【题型】填空题　【知识点】平面几何　【难度】medium
如图, 在 $\triangle ABC$ 中, $AB = AC$, $\angle A < 90^\circ$, 点 $D, E, F$ 分别在边 $AB, BC, CA$ 上, 连接 $DE, EF, FD$, 已知点 $B$ 和点 $F$ 关于直线 $DE$ 对称。设 $\frac{BC}{AB} = k$, 若 $AD = DF$, 则 $\frac{CF}{FA} = $ \underline{\hspace{2cm}}(结果用含 $k$ 的代数式表示)。
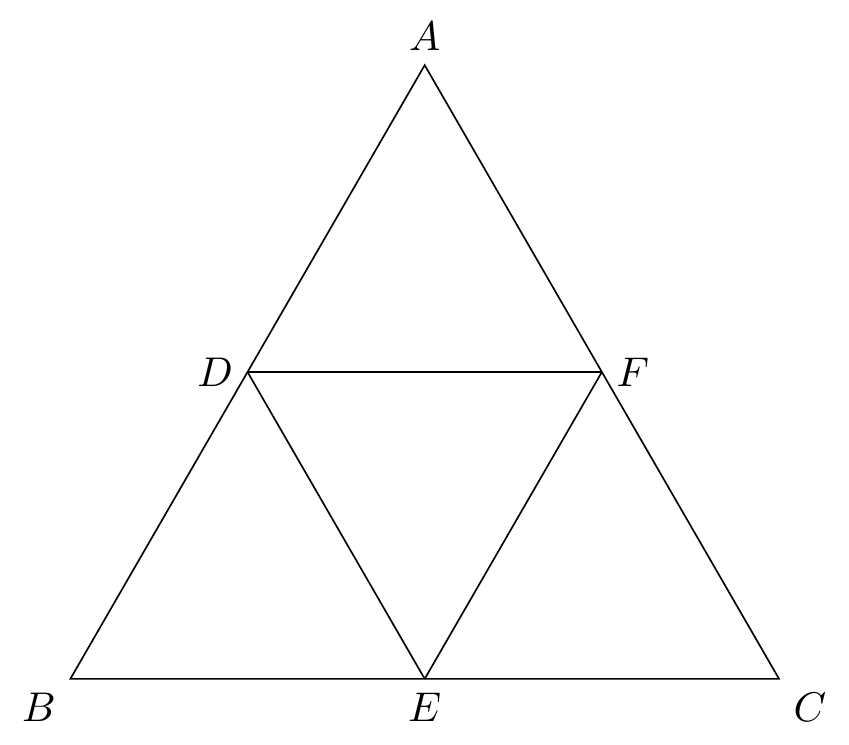
【解答】
解：$\because$ 点 $B$ 和点 $F$ 关于直线 $DE$ 对称,

$\therefore DB = DF$,

$\because AD = DF$,

$\therefore AD = DB$,

$\therefore D$ 是 $AB$ 的中点,

$\because AB = AC$,

$\therefore \angle B = \angle C$,

$\because$ 点 $B$ 和点 $F$ 关于直线 $DE$ 对称,

$\therefore \angle BDE = \angle FDE$,

又 $\because \angle BDE + \angle FDE = \angle BDF = \angle A + \angle DFA$,

且 $AD = DF$, $\therefore \angle A = \angle DFA$,

$\therefore \angle FDE = \angle DFA$,

$\therefore DE // AC$,

$\therefore \angle C = \angle DEB$, $\angle DEF = \angle EFC$,

$\because$ 点 $B$ 和点 $F$ 关于直线 $DE$ 对称,

$\therefore \angle DEB = \angle DEF$,

$\therefore \angle C = \angle EFC$,

$\therefore AB = AC$,

$\therefore \angle C = \angle B$,

在 $\triangle ABC$ 和 $\triangle ECF$ 中,

$\angle B = \angle C$, $\angle ACB = \angle EFC$,

$\therefore \triangle ABC \sim \triangle ECF$,

$\because$ 在 $\triangle ABC$ 中, $DE // AC$,

$\therefore \angle BDE = \angle A$, $\angle BED = \angle C$,

$\therefore \triangle BDE \sim \triangle BAC$,

$\frac{BE}{BC} = \frac{BD}{BA} = \frac{1}{2}$,

$\therefore EC = \frac{1}{2} BC$,

$\because \frac{BC}{AB} = k$,

$\therefore BC = k \cdot AB$, $EC = \frac{1}{2} k \cdot AB$,

$\because \triangle ABC \sim \triangle ECF$,

$\frac{AB}{EC} = \frac{BC}{CF}$,

$\frac{AB}{\frac{1}{2} k \cdot AB} = \frac{k \cdot AB}{CF}$,

解得 $CF = \frac{1}{2} k^2 \cdot AB$,

$\therefore \frac{CF}{FA} = \frac{CF}{AC - CF} = \frac{CF}{AB - CF} = \frac{\frac{1}{2} k^2 \cdot AB}{AB - \frac{1}{2} k^2 \cdot AB} = \frac{k^2}{2 - k^2}$。

故答案为：$\frac{k^2}{2 - k^2}$。